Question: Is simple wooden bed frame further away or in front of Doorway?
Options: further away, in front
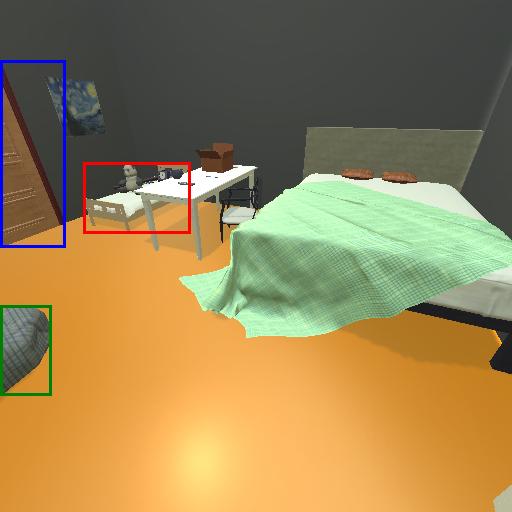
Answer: further away